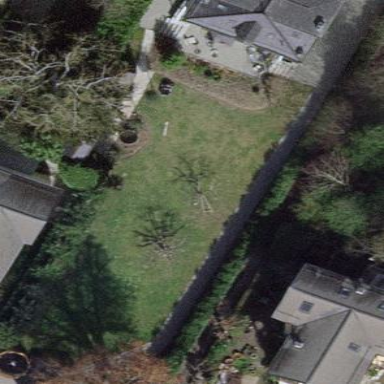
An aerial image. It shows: Garden surrounded by fence.